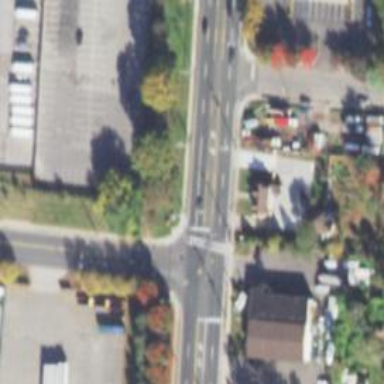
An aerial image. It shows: Marked crossing on footway.